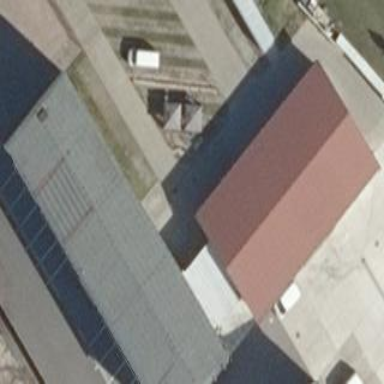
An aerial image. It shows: Commercial building.